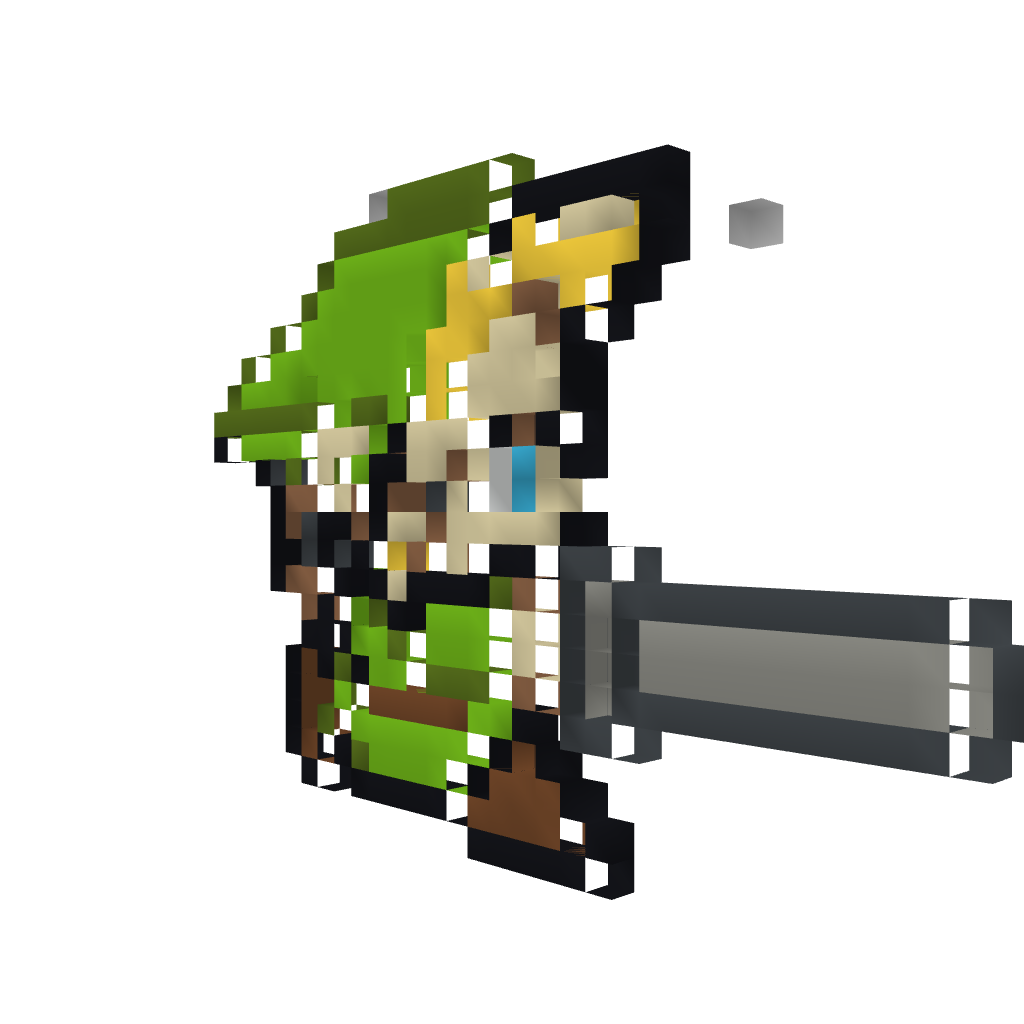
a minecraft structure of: Link Pixel art